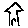
Label: house